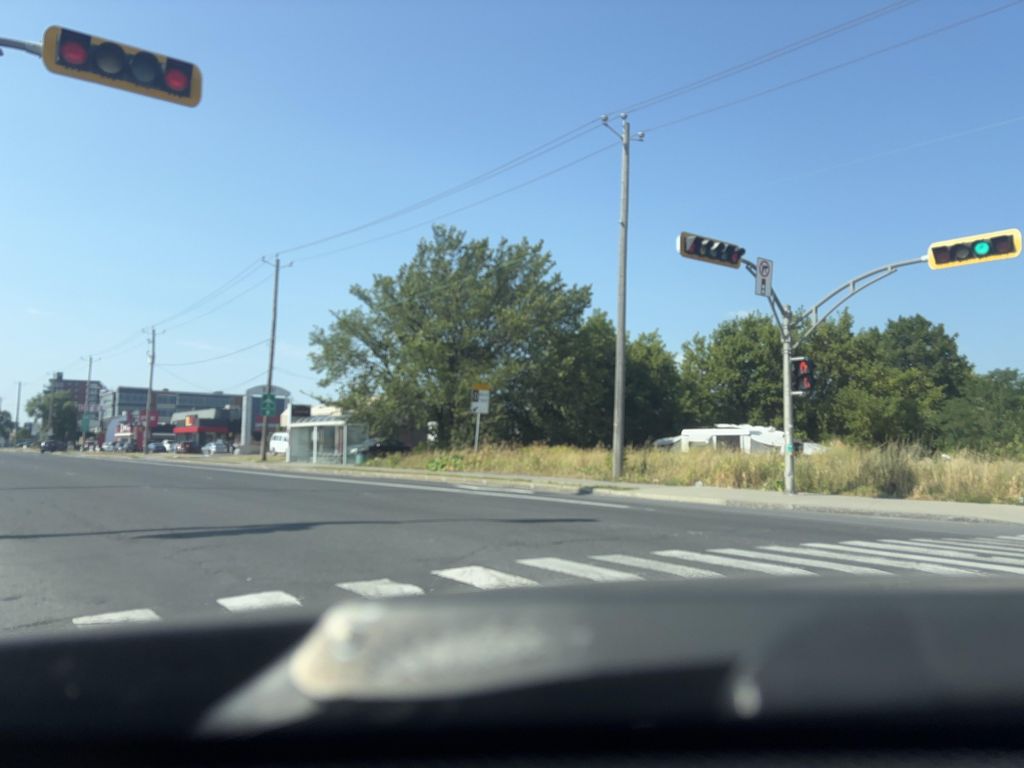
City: montreal